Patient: sex F, age 58
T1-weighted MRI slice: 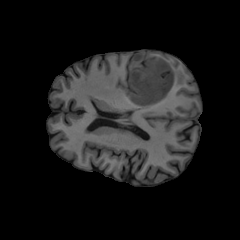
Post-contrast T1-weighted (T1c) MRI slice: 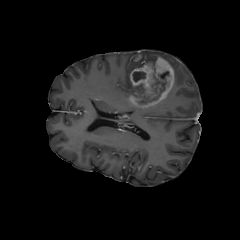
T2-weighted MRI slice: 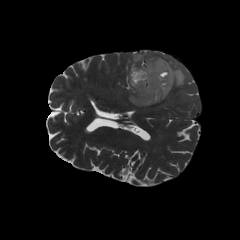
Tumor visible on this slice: yes
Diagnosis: Glioblastoma, IDH-wildtype
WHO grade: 4